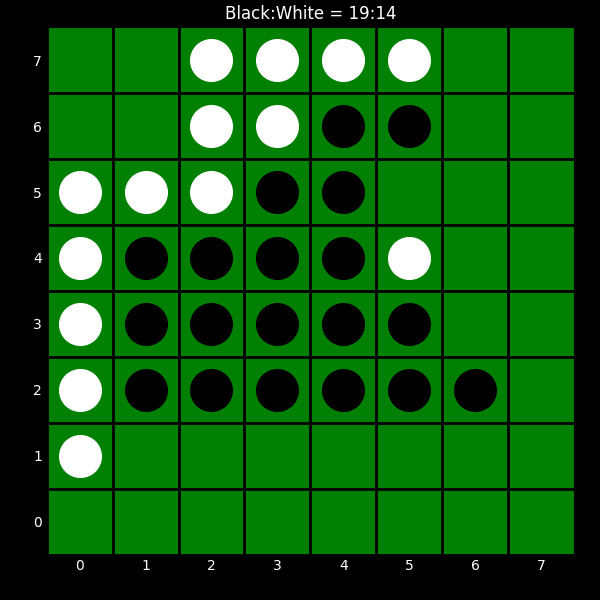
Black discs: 19
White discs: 14